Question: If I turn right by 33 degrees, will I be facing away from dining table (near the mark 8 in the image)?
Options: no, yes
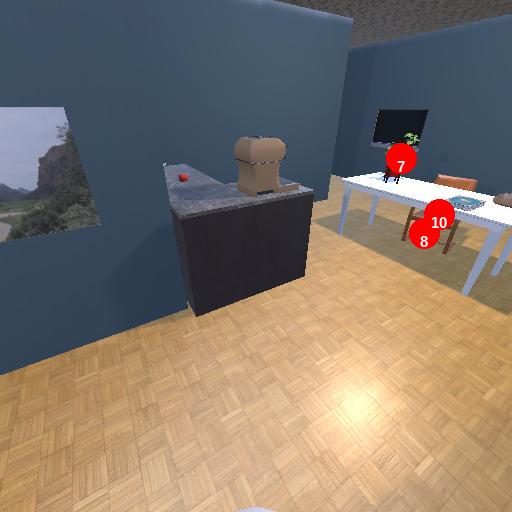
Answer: no